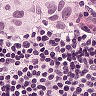
Metastatic tissue present: yes